Question: I have data in one sheet in a workbook. I want to distribute it across multiple sheets in a another book. How to do it, here is the diagram.

Currently I am using the following code but it does not work the way it is suppose too. This is just a starting point for me.
'''
Dim row1, row2
Dim i As Integer
Dim cell1 As String
' this is just an example where I am trying to loop through 3 cells but it does not work
' the cells in my example are in G14,G15 and G16
Dim wbk1 As Workbook, wbk2 As Workbook
strFirstFile = "c:\Book1.xls"
strSecondFile = "c:\Book2.xls"
Set wbk1 = Workbooks.Open(strFirstFile)
Set wbk2 = Workbooks.Open(strSecondFile)
For i = 14 To 16
With wbk1.Sheets("Data")
Cells(i, 7).Copy
End With
With wbk2.Sheets("MyData")
Cells(i, 5).PasteSpecial Paste:=xlPasteAll, Operation:=xlNone, SkipBlanks:= _
False, Transpose:=False
End With
Next i
'''
The actual mapping in my example is like this
'''
Book1.xls Book2.xls
sheet1->B3 -> Company->A3
sheet1->C3 -> Address->C3
sheet1->E3 -> Popularity->D3
'''
If I can achieve this, my actual project is almost the same.
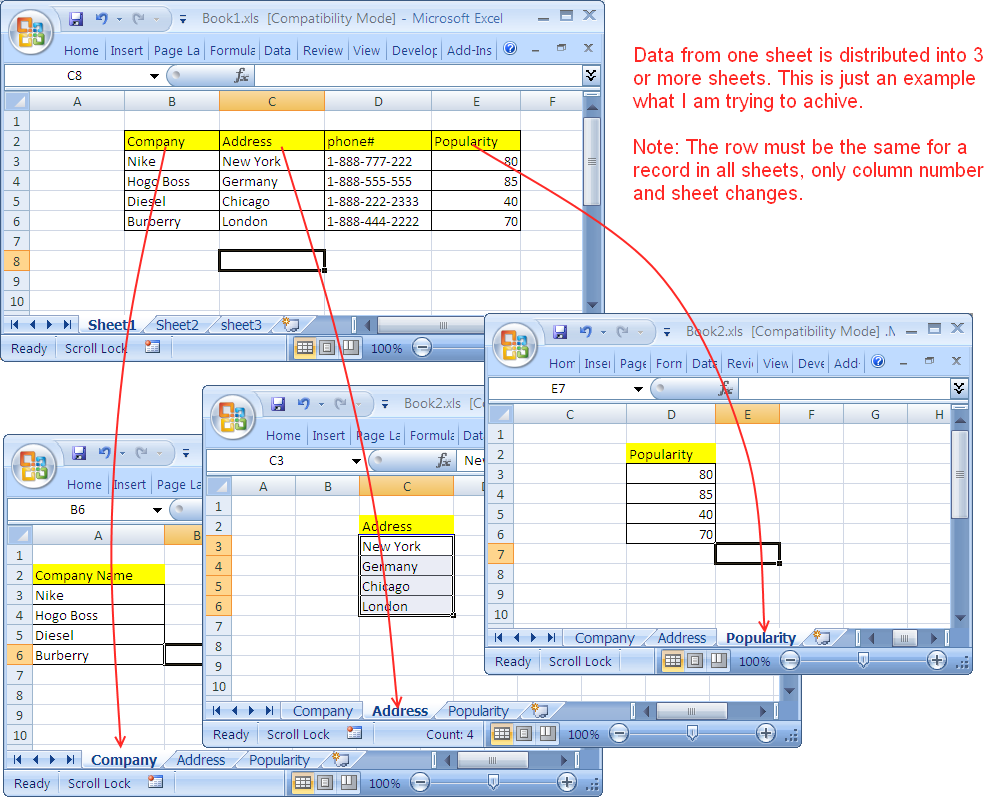
Answer: This solution has been sustantially rewritten in light of the revised question.
This solution assumes the macro is in its own workbook. Its needs two file names which are hard coded as and in this version. This versions assumes all three workbooks are or will be in the same folder. The source workbook must exist before the macro is run. The destination workbook must not exist.
The question has four columns but the real problem has sixty. The solution is designed to resize to the dimensions of (also hard coded). Which columns are to be moved, where to and how named are controlled by three arrays which can be enlarged from their current three entries. The code uses the actual size of these arrays.
I hope that every difficult statement is fully explained. Best of luck.
'''
Sub SplitSheet()
Dim ColDestCrnt As Integer
Dim ColMapName() As Variant
Dim ColMapDest() As Variant
Dim ColMapSource() As Variant
Dim ColSourceCrnt As Integer
Dim ColSourceMax As Integer
Dim ColWidth() As Single
Dim DataCol() As Variant
Dim DataWSheet() As Variant
Dim FileNameSource As String
Dim FileNameDest As String
Dim InxColMap As Integer
Dim InxWSheet As Integer
Dim Path As String
Dim Rng As Range
Dim RowSourceCrnt As Integer
Dim RowSourceMax As Integer
Dim WBookDest As Workbook
Dim WBookSource As Workbook
' These arrays define the mappings. Column B is to be copied to column A,
' column C to C and column E to D.
ColMapSource = Array("B", "C", "E")
ColMapDest = Array("A", "C", "D")
' The names to be given to the worksheets in the destination worksheet
ColMapName = Array("Company", "Address", "Popularity")
' Additional entries may be added to these array providing they all have
' the same number of entries.
If Workbooks.Count > 1 Then
' It can get complicated if more than one workbook is open
' at the start. I suggest aborting in this situation unless
' there is an important reason for allowing it.
' If this is a one-off transformation, use of Debug.Assert False,
' which will stop execution until you press F5, is adequate if
' unprofessional. If it is to be used repeatedly, you need a
' proper error message for the user.
Debug.Assert False ' execution error
Exit Sub
End If
' This assumes all three workbooks will be in the same folder.
' Change as necessary.
Path = ActiveWorkbook.Path
' You must decide how to assign values to these variables
FileNameSource = "Source.xls"
FileNameDest = "Dest.xls"
If Dir$(Path & "" & FileNameSource) = "" Then
' Source workbook does not exist
Debug.Assert False ' execution error
Exit Sub
End If
If Dir$(Path & "" & FileNameDest) <> "" Then
' Dest workbook exists
Debug.Assert False ' execution error
Exit Sub
End If
Set WBookSource = Workbooks.Open(Path & "" & FileNameSource)
With WBookSource
' Replace "Sheet1" with the name of the source worksheet
With Sheets("Sheet1")
' This determines the highest numbered row and the highest
' number column in the source worksheet
Set Rng = .Range("A1").SpecialCells(xlCellTypeLastCell)
RowSourceMax = Rng.Row
ColSourceMax = Rng.Column
' This copies the values of the entire source worksheet to array SourceWSheet
DataWSheet = .Range(.Cells(1, 1), .Cells(RowSourceMax, ColSourceMax)).Value
' This saves the widths of the source columns
ReDim ColWidth(1 To ColSourceMax)
For ColSourceCrnt = 1 To ColSourceMax
ColWidth(ColSourceCrnt) = .Columns(ColSourceCrnt).ColumnWidth
Next
End With
' We have no further need of the source workbook. Close without saving
.Close False
End With
Set WBookSource = Nothing
' DataWSheet has dimensions (1 to RowSourceMax, 1 to ColSourceMax)
' Normal practice is to have rows as the second dimension. This is not true
' of array loaded from or to a worksheet.
Set WBookDest = Workbooks.Add
With WBookDest
' The factory setting for Excel is to have three sheets
' in a new workbook but that setting may be changed.
' This Do Loop ensures there are enough sheets and that
' any that are added are in sheet name sequence.
' It does not delete any excess Sheets.
Do While UBound(ColMapName) > .Sheets.Count
.Sheets.Add After:=Sheets(.Sheets.Count)
Loop
' Name the sheets with the values in ColMapName() and set the
' width of the destination column to that of the source column.
' The use of lbound (=lower bound) and ubound (=upper bound)
' means this for-loop is controlled by the size of ColmapName.
' Note one index is used for all three ColMap arrays because they match
For InxColMap = LBound(ColMapName) To UBound(ColMapName)
' ColMapName has been loaded with Array. Its lower bound is almost
' certainly zero but the documentation is not 100% clear that it will
' always be zero. The lower bound for sheets is one.
' "InxColMap + 1 - LBound(ColMapName)" performs the necessary adjustment
' regardless of the ColMapName's lower bound
With .Sheets(InxColMap + 1 - LBound(ColMapName))
.Name = ColMapName(InxColMap)
' Convert the column letters in ColMapSource and ColMapDest
' to numbers. Bit of a cheat but it works.
ColSourceCrnt = Range(ColMapSource(InxColMap) & "1").Column
ColDestCrnt = Range(ColMapDest(InxColMap) & "1").Column
.Columns(ColDestCrnt).ColumnWidth = ColWidth(ColSourceCrnt)
End With
Next
' The destination worksheets are now prepared.
' Size the array that will be used to copy data to the destination sheets
ReDim DataCol(1 To RowSourceMax, 1 To 1)
For InxColMap = LBound(ColMapSource) To UBound(ColMapSource)
ColSourceCrnt = Range(ColMapSource(InxColMap) & "1").Column
For RowSourceCrnt = 1 To RowSourceMax
DataCol(RowSourceCrnt, 1) = DataWSheet(RowSourceCrnt, ColSourceCrnt)
Next
With Sheets(ColMapName(InxColMap))
' Copy data to appropriate column in appropriate destination sheet
.Range(ColMapDest(InxColMap) & "1:" & _
ColMapDest(InxColMap) & RowSourceMax).Value = DataCol
End With
Next
.SaveAs (Path & "" & FileNameDest)
.Close False
End With
Set WBookDest = Nothing
End Sub
'''